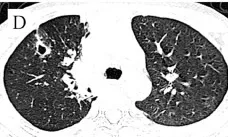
Clinical features of the patients with PIK3CD mutations. Patient 2 : CT scan reveals pulmonary nodules with cavity formation, and patchy infiltration.
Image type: radiology (ct)